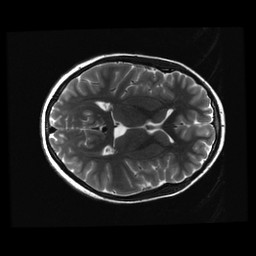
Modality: T2w
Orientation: axial
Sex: female
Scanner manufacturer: ge
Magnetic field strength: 3 T
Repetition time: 5 s
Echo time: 0.1012 s